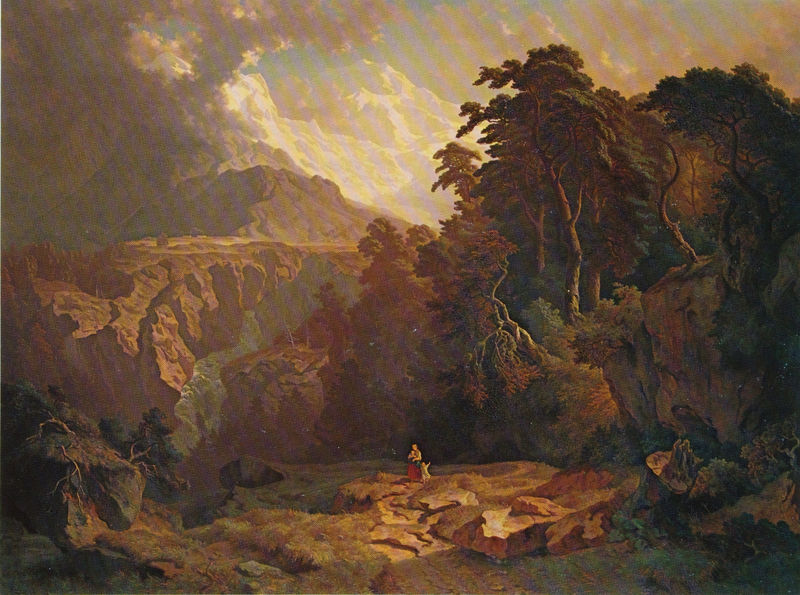
Titel: Hochgebirgslandschaft
Künstler: Heinrich Heinlein
Standort: München
Institution: Neue Pinakothek
Schlagwörter: baum, berg, blau, blätter, dunkel, felsen, gemälde, gestein, gewitter, himmel, mann, schatten, wasser, weiß, wolken, bäume, fluss, frauen, gelb, grün, landschaft, menschen, mädchen, äste, abend, braun, frau, grau, hell, holz, licht, strasse, eis, hund, rot, schnee, tier, weg, wolke, malerei, mensch, stein, steine, öl, ast, bach, dämmerung, einsamkeit, erde, horizont, hügel, natur, stamm, busch, büsche, pfad, rauch, sonne, familie, kind, mutter, personen, blatt, person, tal, wald, kinder, bewölkt, himmelblau, abhang, berge, fels, gebirge, gipfel, wüste, sonnenuntergang, schlucht, figuren, romantik, ölgemälde, streifen, tiefe, abendrot, baumkrone, wurzel, abgrund, schweiz, wolkig, mutter und kind, lichtstrahlen, landschaftsbild, karg, böcklin, wildnis, eiche, felsenlandschaft, hirte, glühen, baumstumpf, göttlich, wanderweg, schneegipfel, zerklüftet, bergen, alpenglühn, wäscherin, gewaltig, gewitterwolke, landschaftt, fraum, wolken himmel, grünm